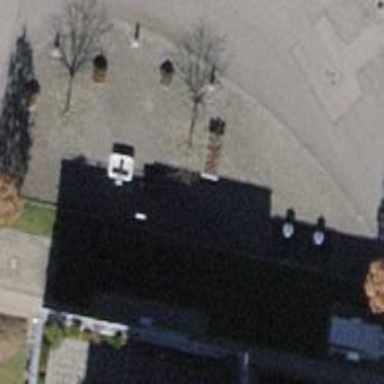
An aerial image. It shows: Bench.